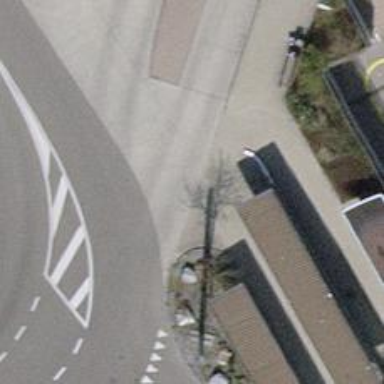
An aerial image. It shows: Service road with opposite cycleway.